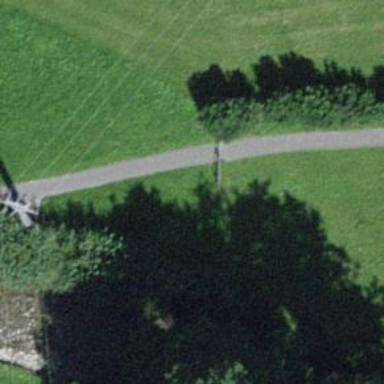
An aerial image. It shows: Gate.